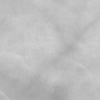
Label: not_dusty